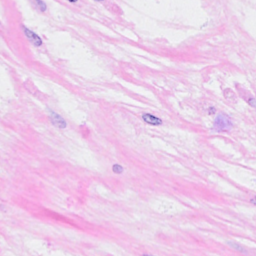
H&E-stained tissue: Breast